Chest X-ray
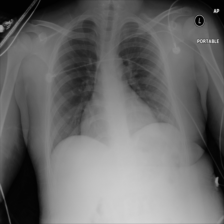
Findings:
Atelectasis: negative
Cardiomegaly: positive
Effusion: negative
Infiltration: negative
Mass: negative
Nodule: negative
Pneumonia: negative
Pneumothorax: negative
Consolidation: negative
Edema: negative
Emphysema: negative
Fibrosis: negative
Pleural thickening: negative
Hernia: negative